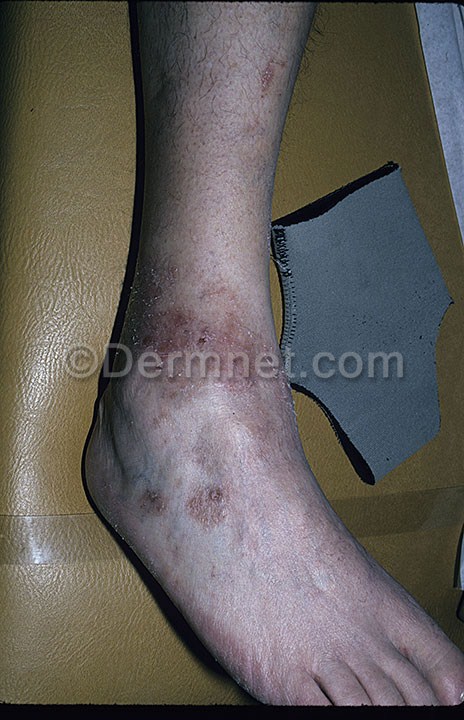
Disease: Poison Ivy Photos and other Contact Dermatitis